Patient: sex M, age 61
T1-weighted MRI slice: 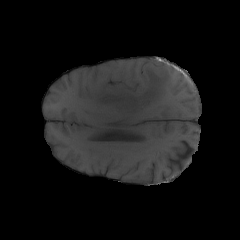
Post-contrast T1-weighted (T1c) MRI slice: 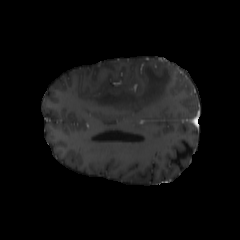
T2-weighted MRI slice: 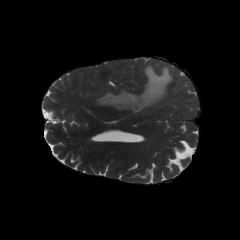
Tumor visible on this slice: yes
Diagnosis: Glioblastoma, IDH-wildtype
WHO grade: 4